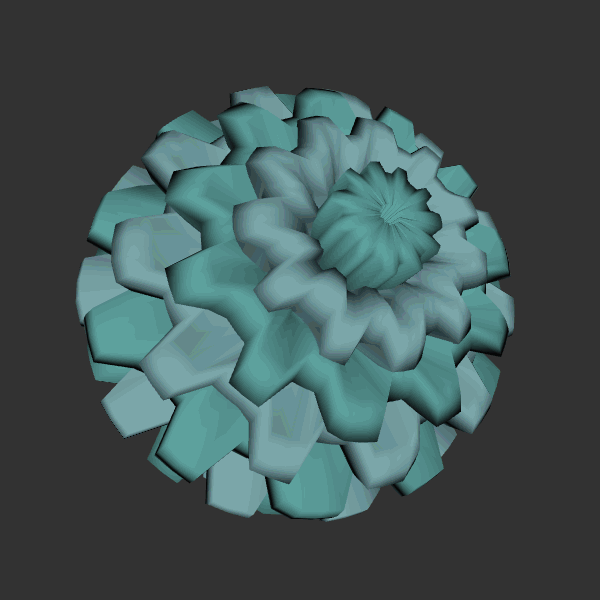
Background: dark